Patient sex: M
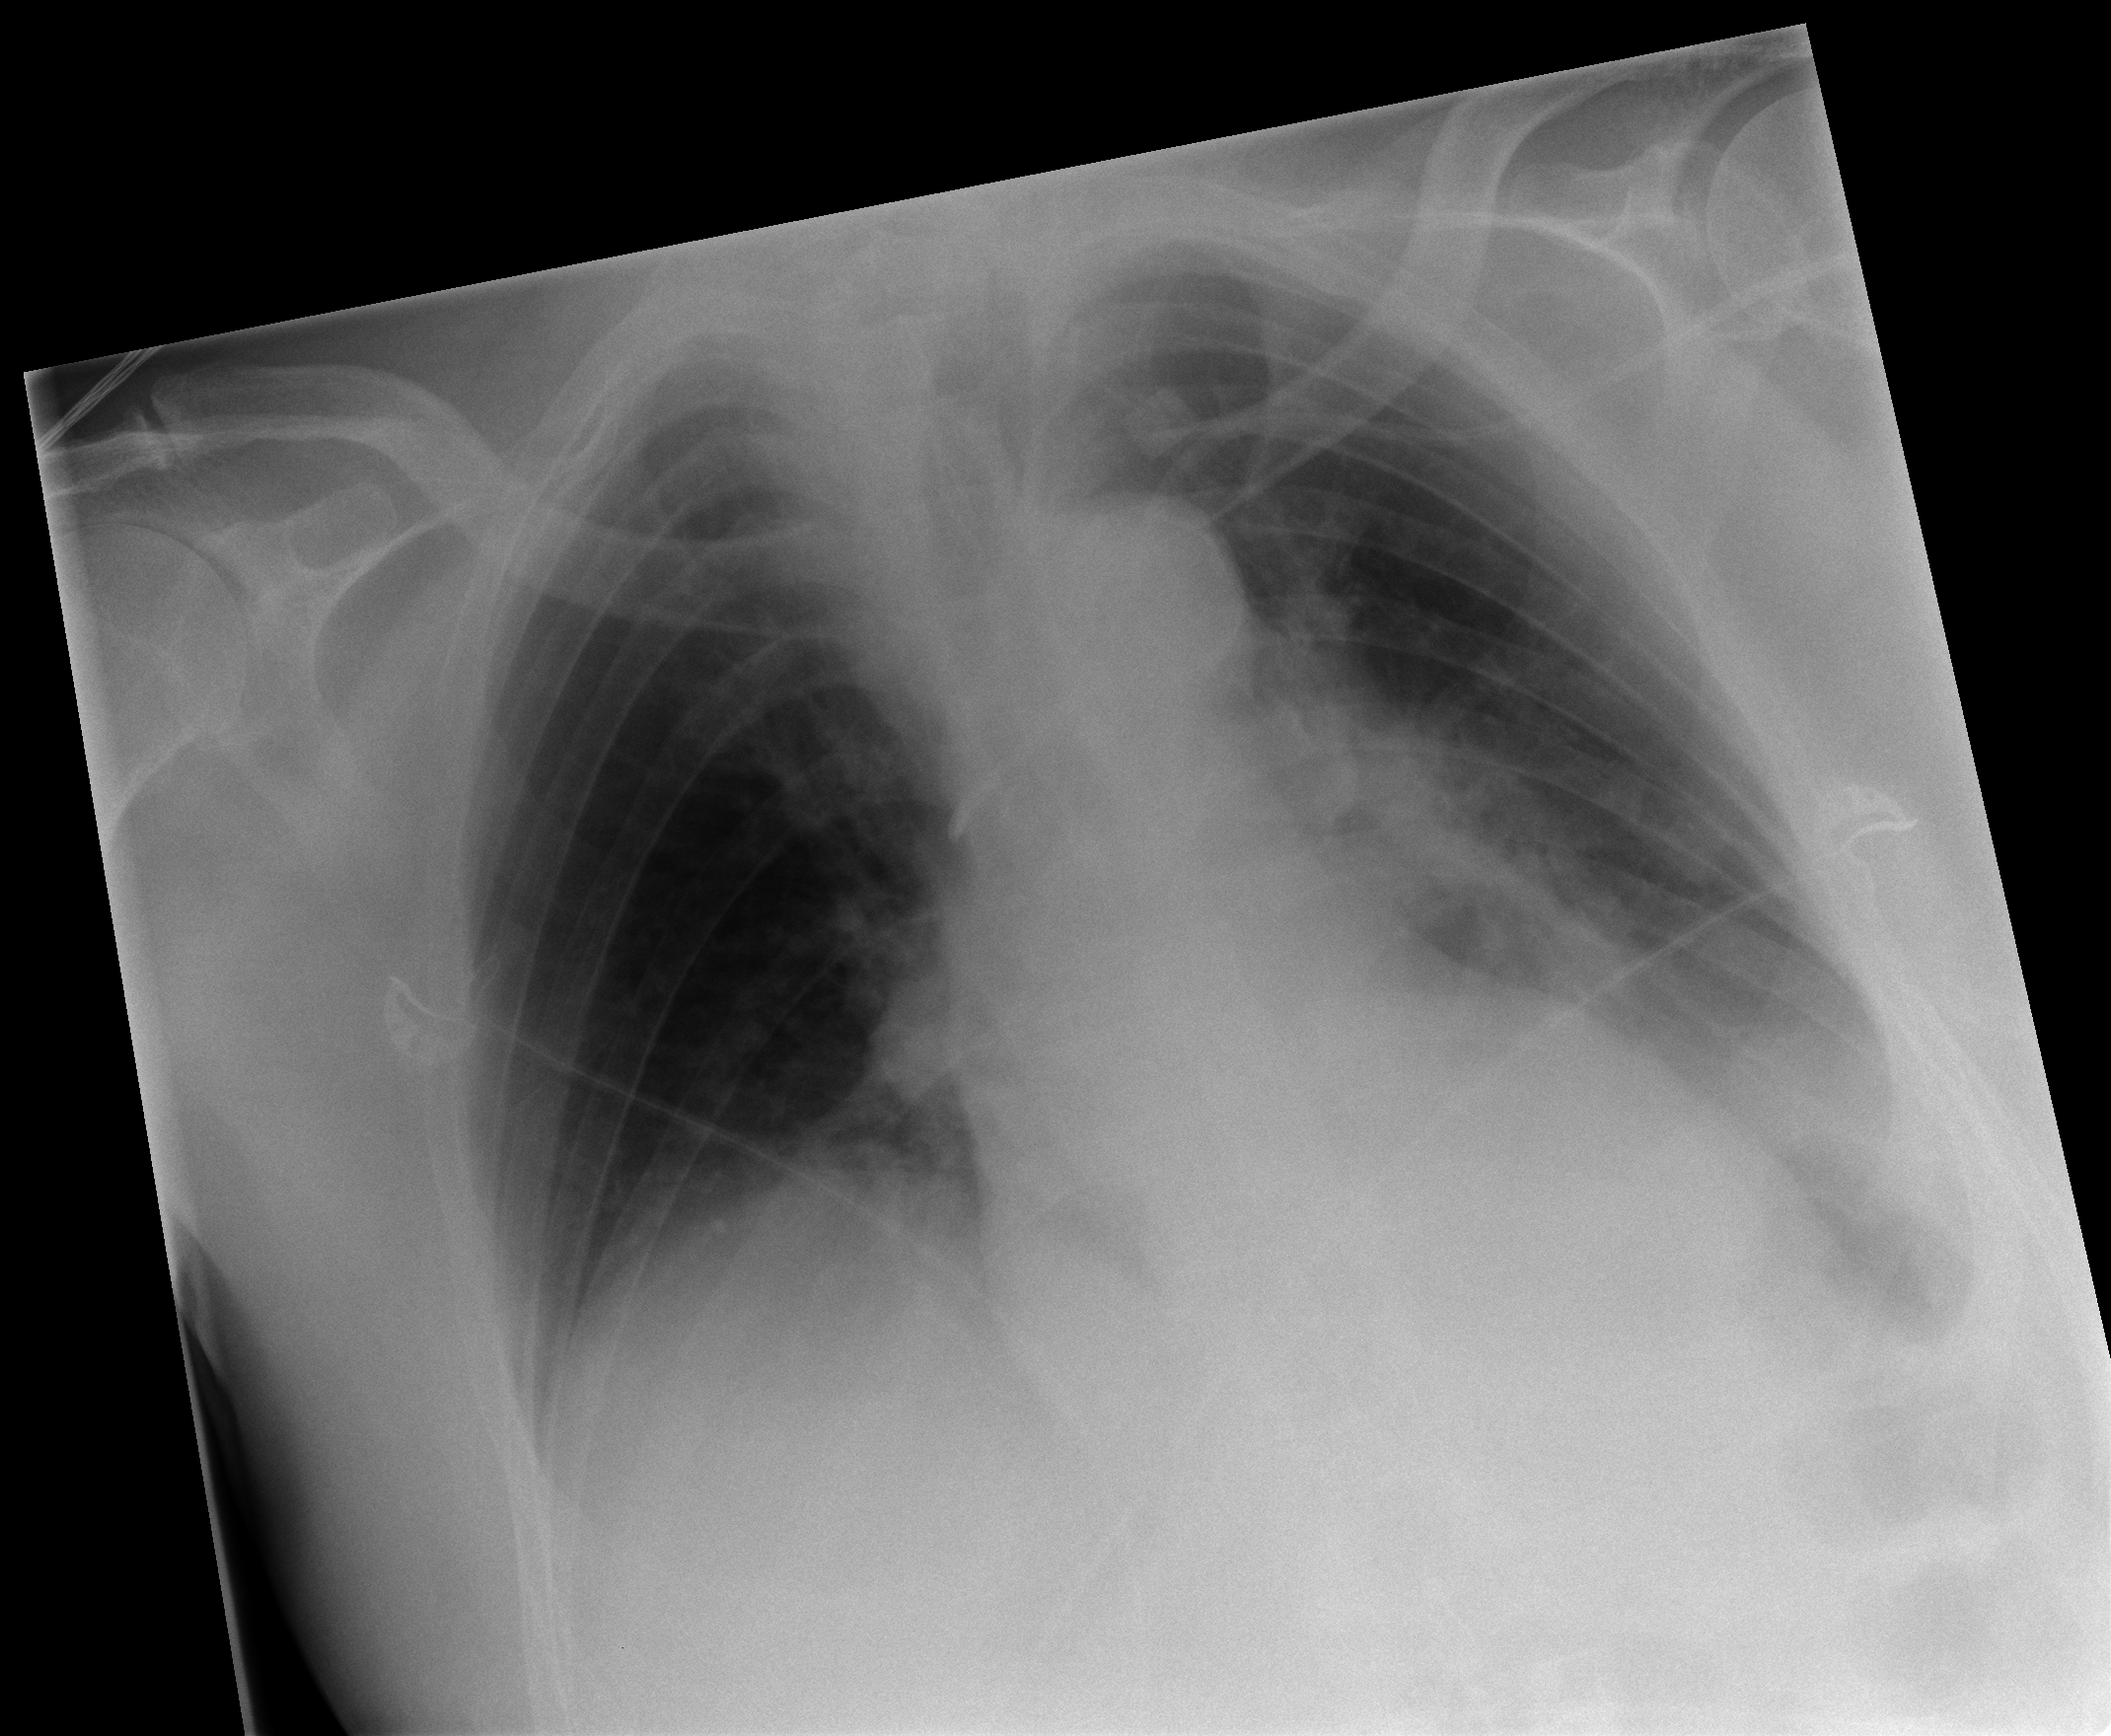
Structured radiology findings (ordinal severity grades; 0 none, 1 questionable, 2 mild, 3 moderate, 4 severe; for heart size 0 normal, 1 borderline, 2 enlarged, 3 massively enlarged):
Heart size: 0
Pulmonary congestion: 0
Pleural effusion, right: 0
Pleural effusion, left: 2
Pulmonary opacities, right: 0
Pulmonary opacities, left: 0
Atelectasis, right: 0
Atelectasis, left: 2